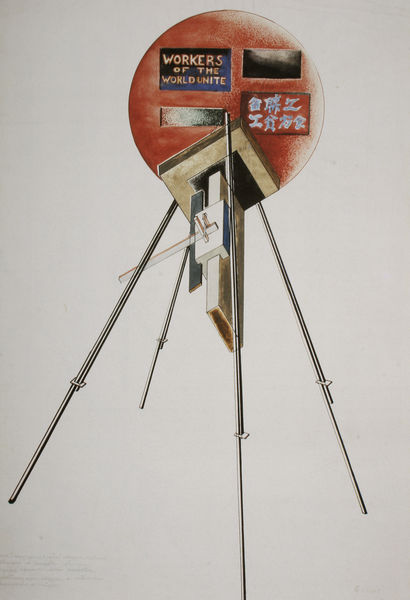
Titel: Entwurf für Konstruktion zum 5. Jahrestag der Oktoberrevolution
Künstler: Gustav Kluzis
Standort: Moskau
Institution: Tretjakov Galerie
Schlagwörter: blau, gelb, komposition, ocker, braun, grau, orange, schwarz, weiss, zeichen, rot, felder, kreis, rund, beine, schrift, perspektive, abstrakt, linien, wiess, striche, rechtecke, stangen, gerät, technik, stelzen, geometrie, quadrat, weltall, statif, raumfahrt